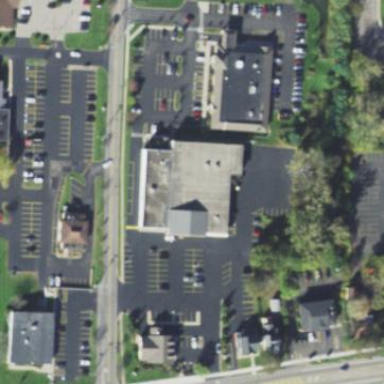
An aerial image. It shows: Commercial building.